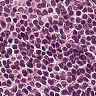
Metastatic tissue present: no